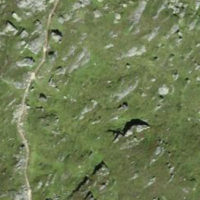
EUNIS habitat code: 26
Species observed at this site:
Alchemilla alpina
Arnica montana